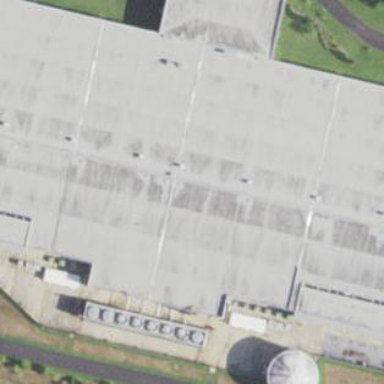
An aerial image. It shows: Data center building.